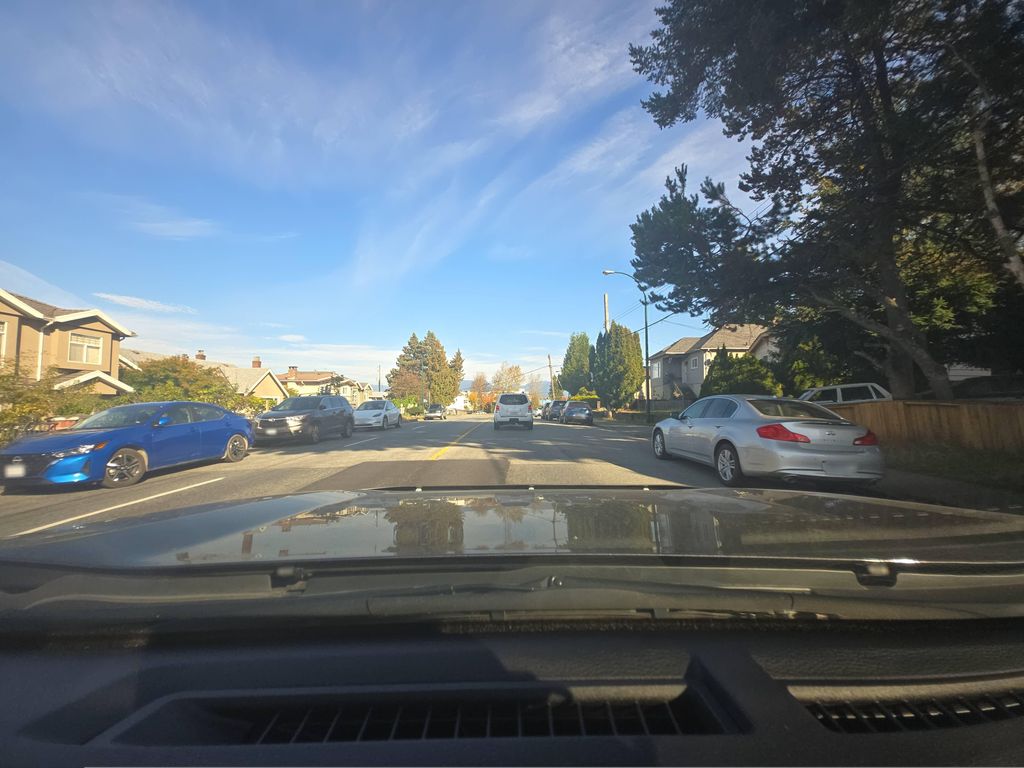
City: vancouver